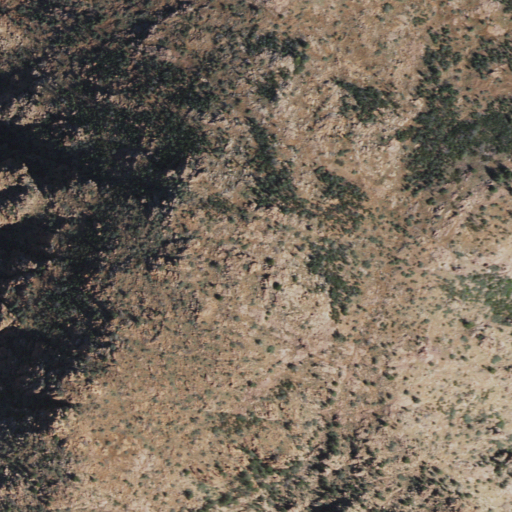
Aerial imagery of mountain in Arizona named Cypress Butte containing shrub and evergreen forest